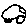
Label: car